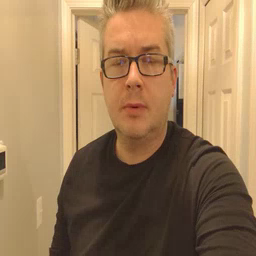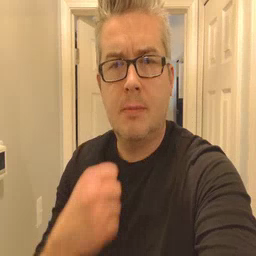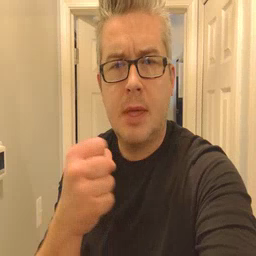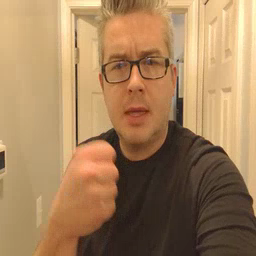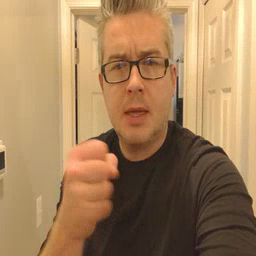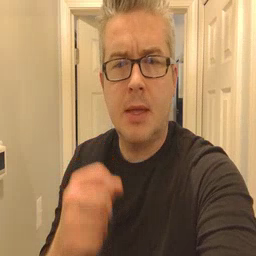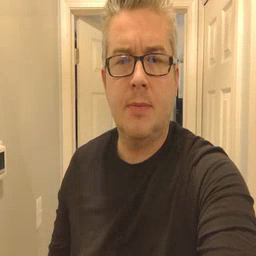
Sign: make